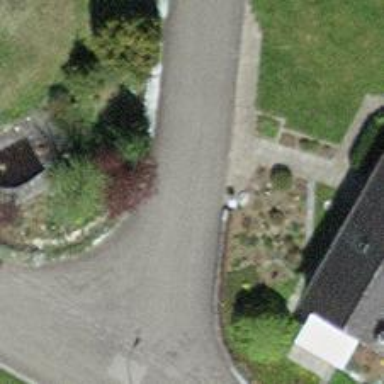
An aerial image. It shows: Smoothly paved residential road.